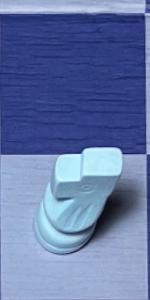
Label: Knight_White